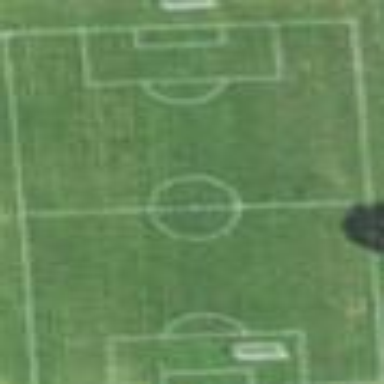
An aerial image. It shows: Soccer pitch for outdoor sports and leisure activities.